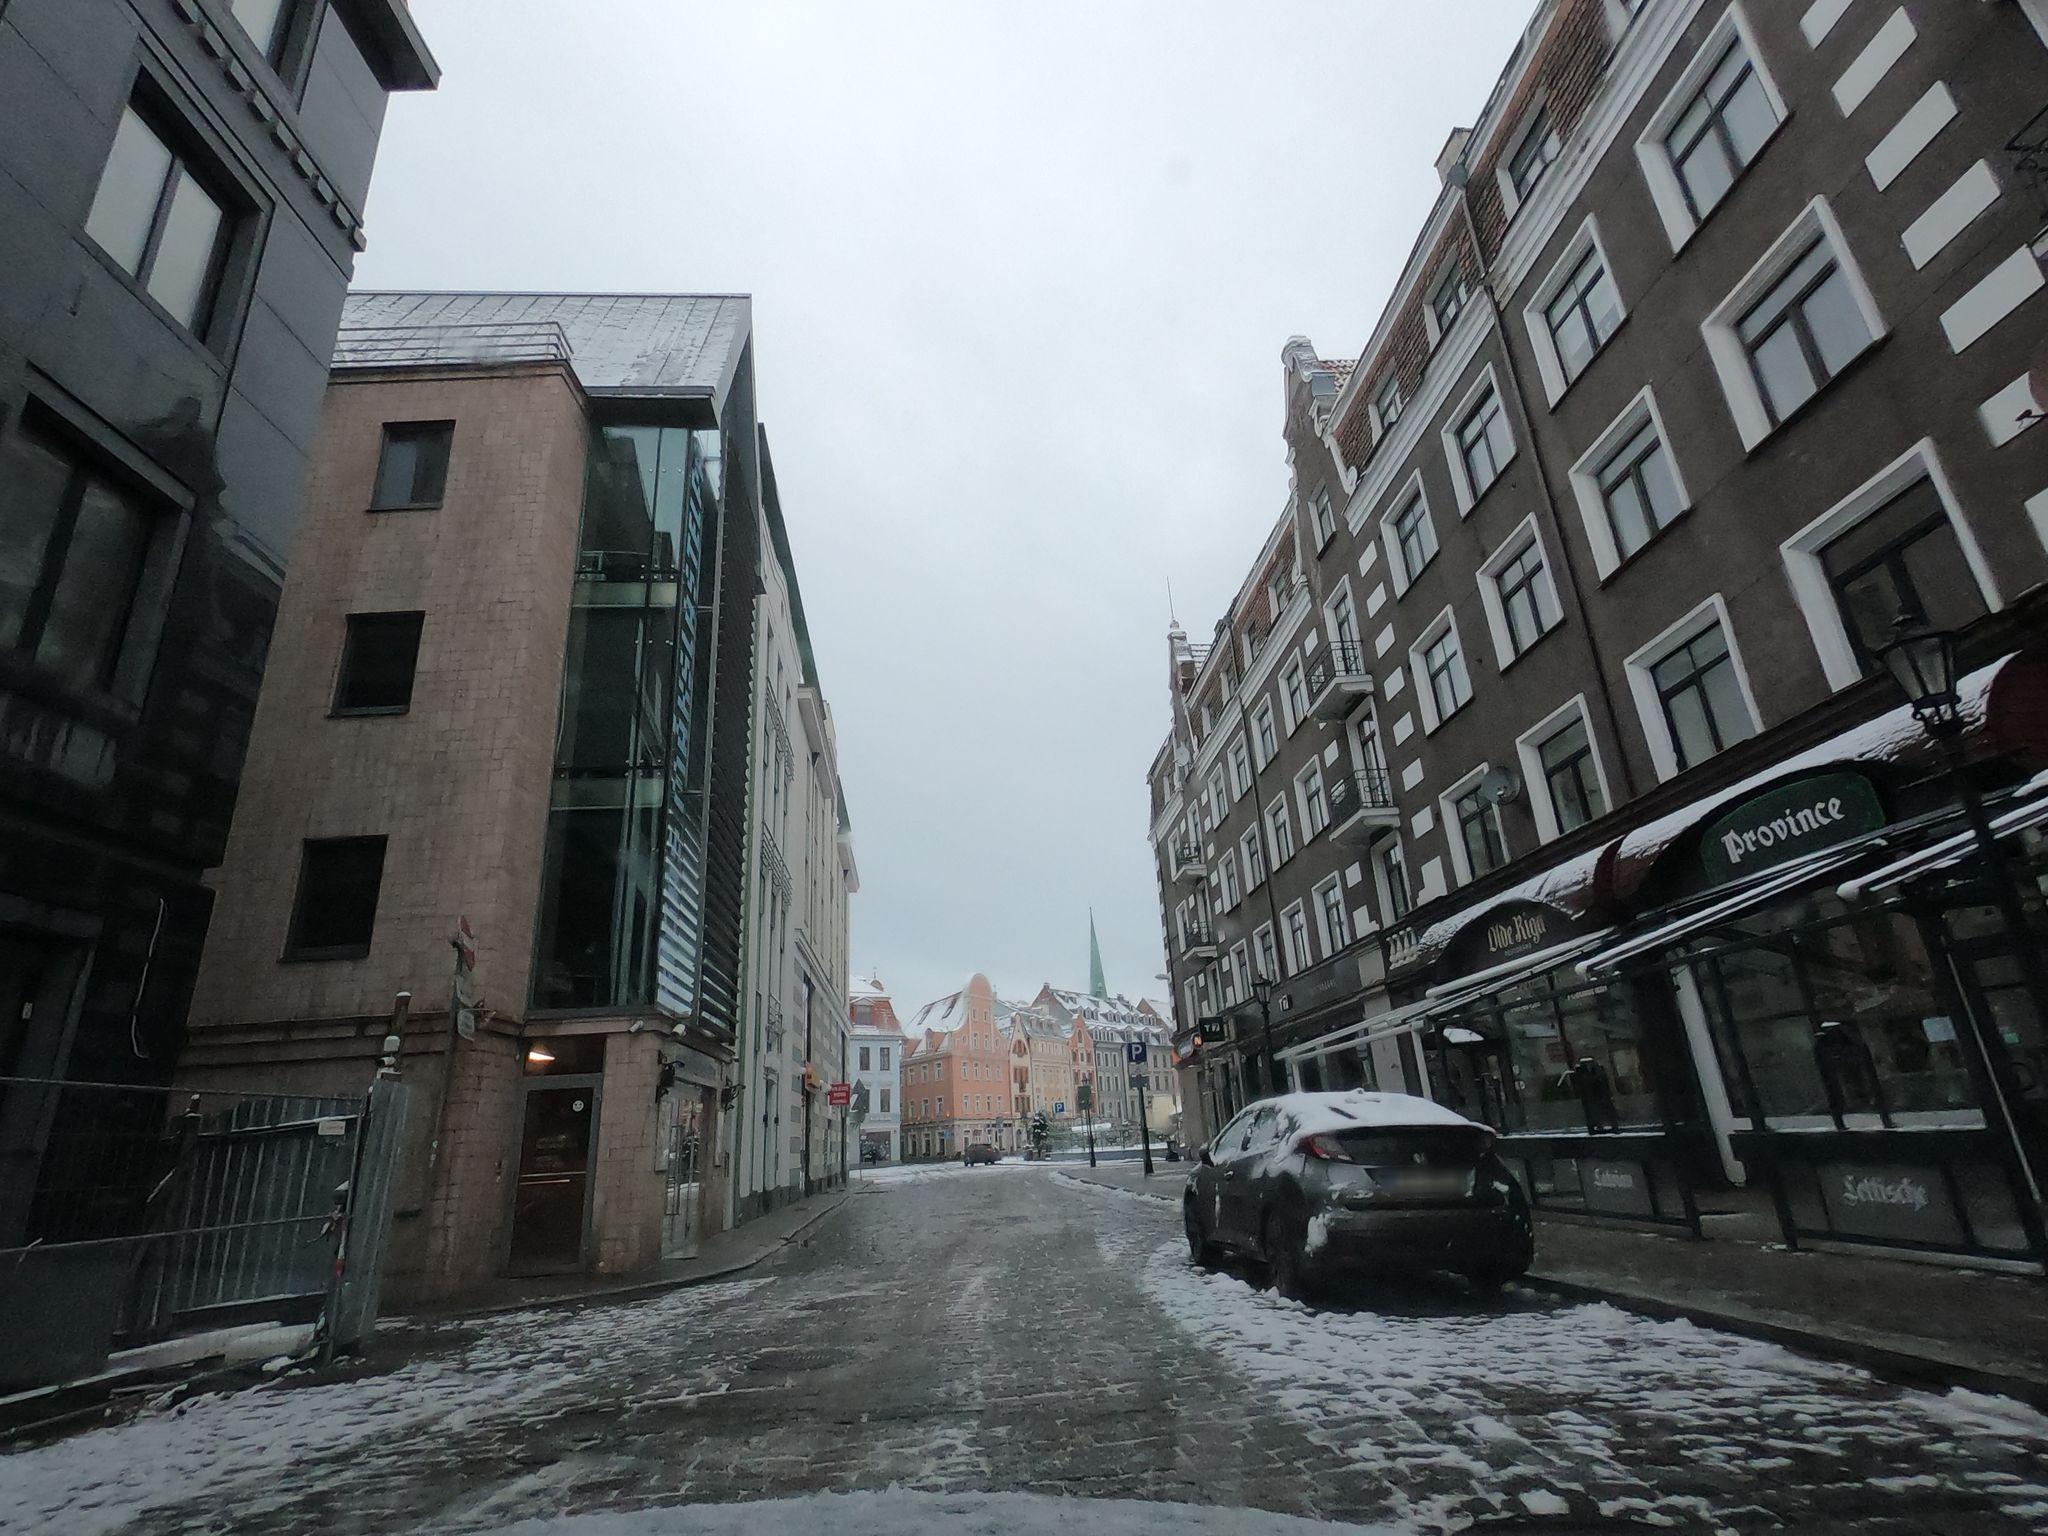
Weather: snowy
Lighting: day
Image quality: good
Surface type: driving surface
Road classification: living_street
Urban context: urban centre
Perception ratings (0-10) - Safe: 8.61, Lively: 8.77, Beautiful: 6.51, Boring: 2.39, Depressing: 1.69, Wealthy: 8.31